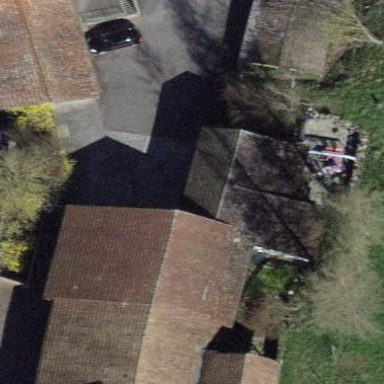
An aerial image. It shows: Building with tile roof.